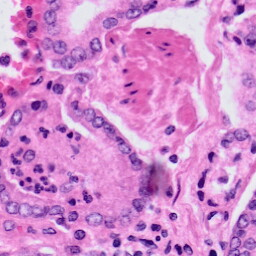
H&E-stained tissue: Prostate